Brain MRI, t1w sequence, axial 2D slice.
Patient: age 40, sex F, weight 95 kg, height 1.95 m
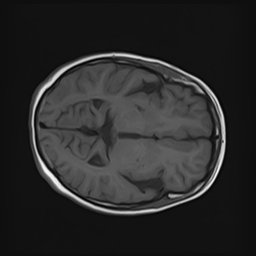